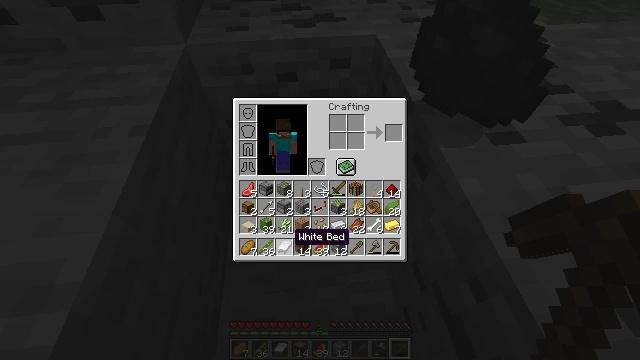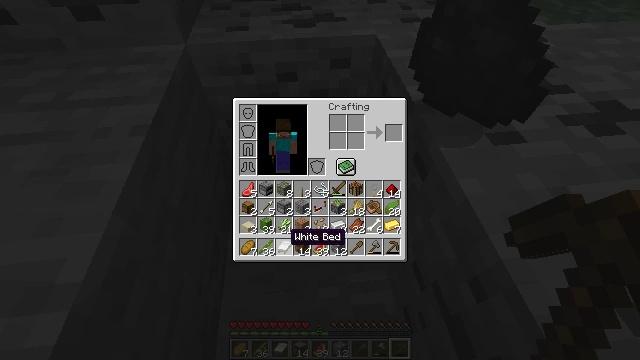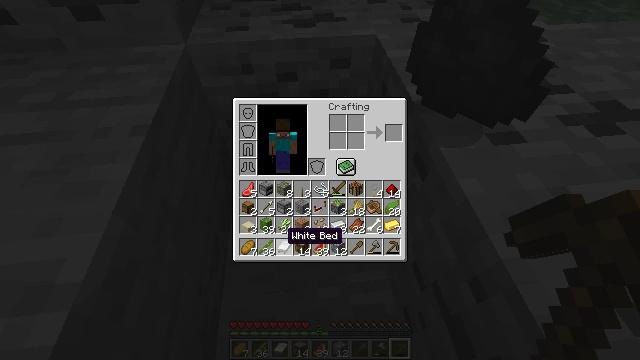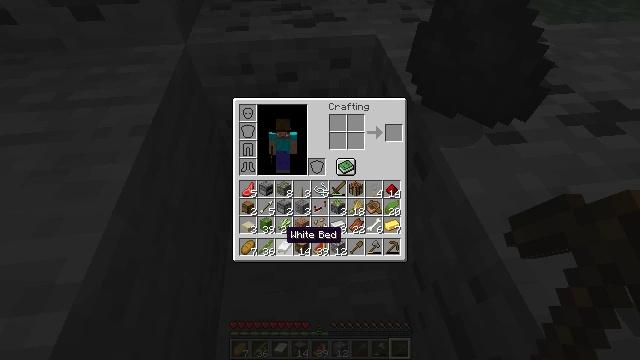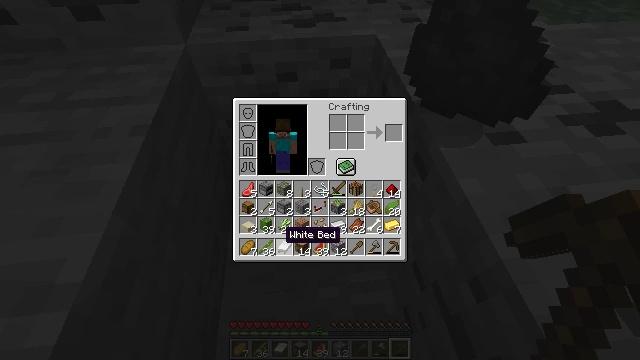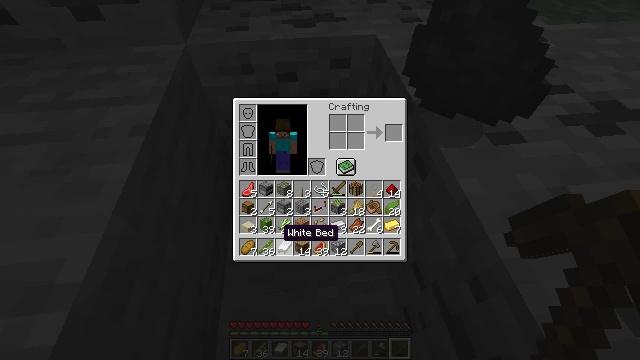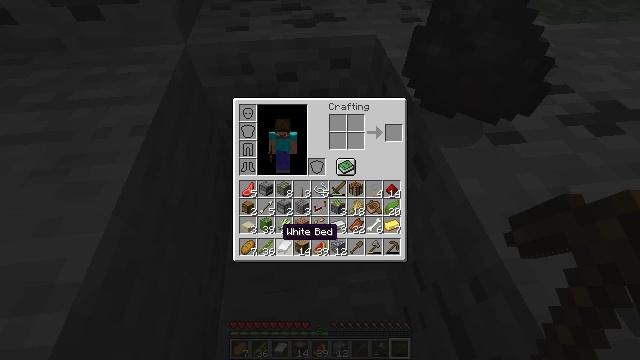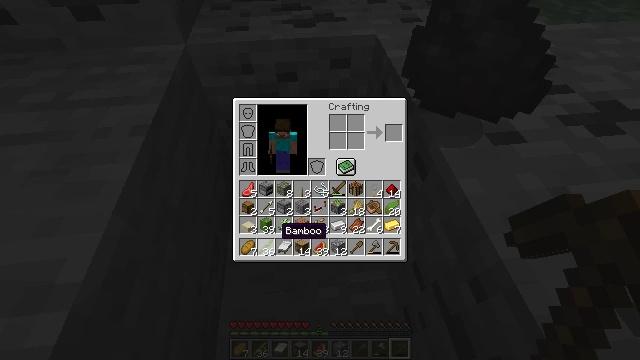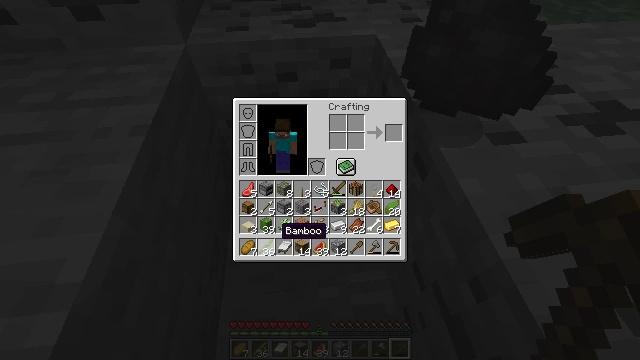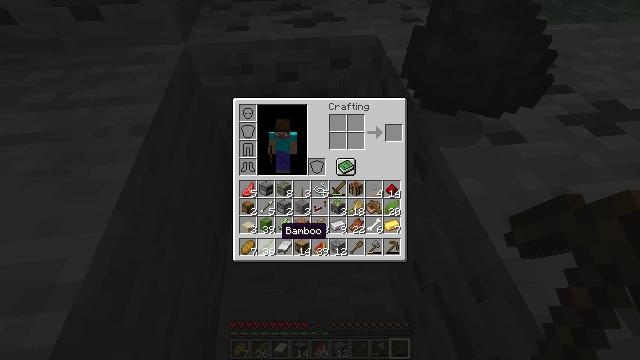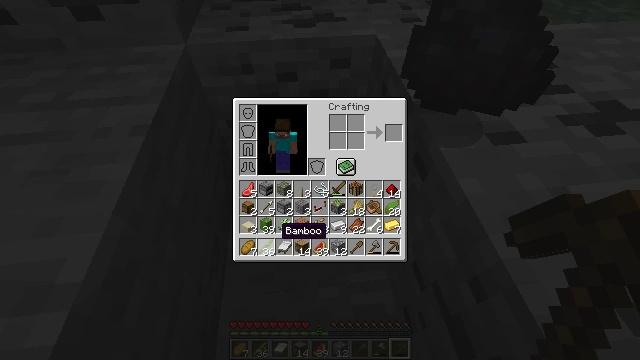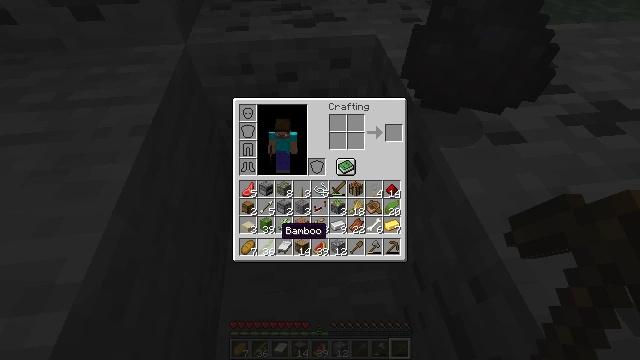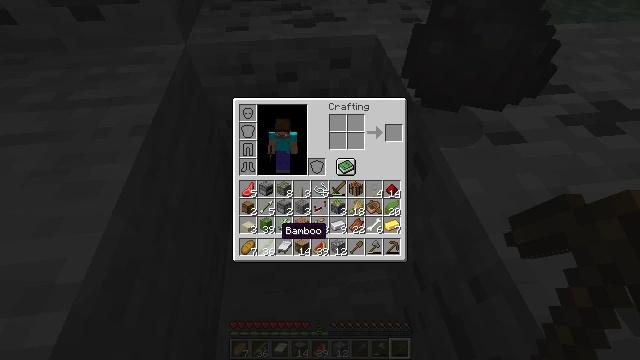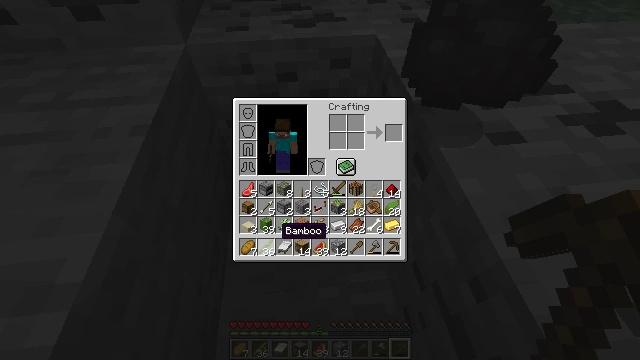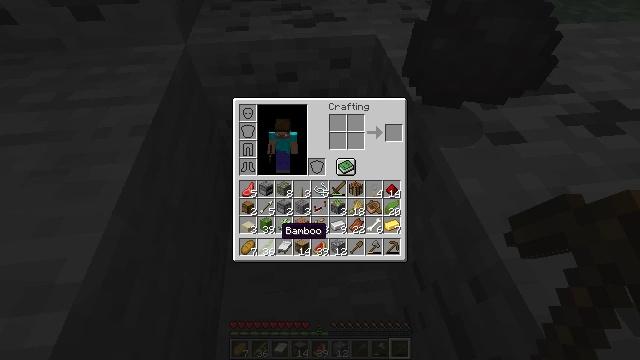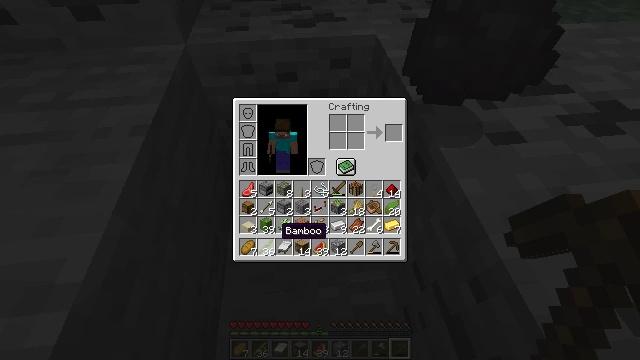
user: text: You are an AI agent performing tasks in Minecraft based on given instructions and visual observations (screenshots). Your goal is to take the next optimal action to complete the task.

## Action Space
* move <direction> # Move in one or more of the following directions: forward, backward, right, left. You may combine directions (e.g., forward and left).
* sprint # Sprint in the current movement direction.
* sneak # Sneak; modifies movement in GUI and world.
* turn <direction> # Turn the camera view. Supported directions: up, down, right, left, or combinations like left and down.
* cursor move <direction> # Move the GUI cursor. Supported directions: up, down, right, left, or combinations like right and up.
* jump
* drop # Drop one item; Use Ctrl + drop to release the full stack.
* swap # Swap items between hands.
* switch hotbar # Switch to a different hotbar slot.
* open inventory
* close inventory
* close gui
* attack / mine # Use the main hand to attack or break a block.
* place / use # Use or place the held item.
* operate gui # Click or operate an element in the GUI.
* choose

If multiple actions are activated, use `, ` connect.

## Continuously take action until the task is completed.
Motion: motion action
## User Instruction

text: Drop an arrow.
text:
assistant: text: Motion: no_op
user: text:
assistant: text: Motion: no_op
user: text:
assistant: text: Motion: no_op
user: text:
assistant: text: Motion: no_op
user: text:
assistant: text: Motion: no_op
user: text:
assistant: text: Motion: no_op
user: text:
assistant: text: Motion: no_op
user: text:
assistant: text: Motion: no_op
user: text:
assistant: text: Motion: no_op
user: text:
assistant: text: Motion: no_op
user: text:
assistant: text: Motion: no_op
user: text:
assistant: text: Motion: no_op
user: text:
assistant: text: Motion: no_op
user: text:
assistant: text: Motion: no_op
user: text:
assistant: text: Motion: no_op
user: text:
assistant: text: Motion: no_op
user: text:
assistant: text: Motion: no_op
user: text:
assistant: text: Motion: no_op
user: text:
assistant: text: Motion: no_op
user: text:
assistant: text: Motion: cursor move right and down
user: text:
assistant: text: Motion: cursor move right and down
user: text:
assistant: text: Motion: no_op
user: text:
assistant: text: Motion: no_op
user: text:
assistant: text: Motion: no_op
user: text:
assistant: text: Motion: no_op
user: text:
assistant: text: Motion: no_op
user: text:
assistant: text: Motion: no_op
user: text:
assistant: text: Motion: no_op
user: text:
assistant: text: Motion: no_op
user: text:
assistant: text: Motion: no_op